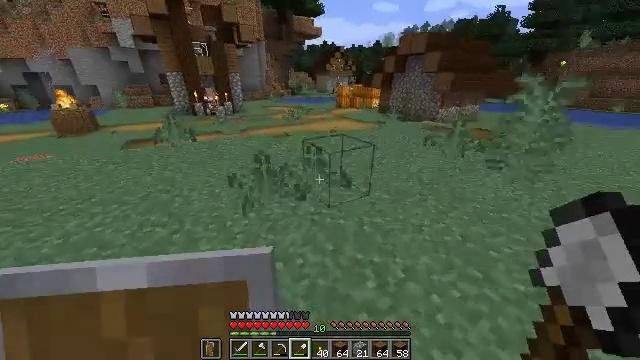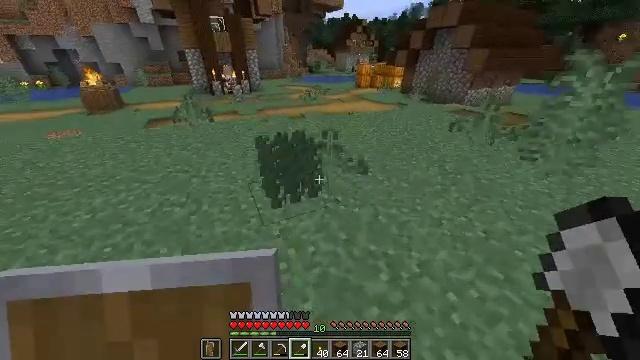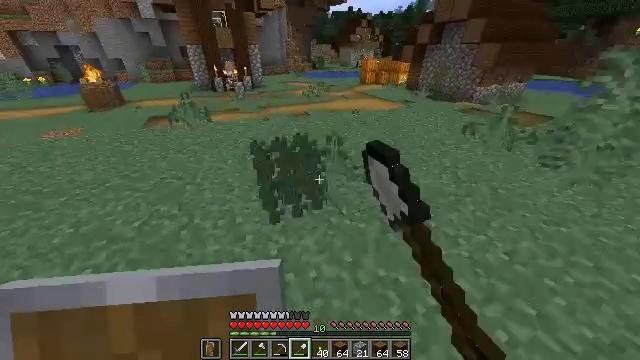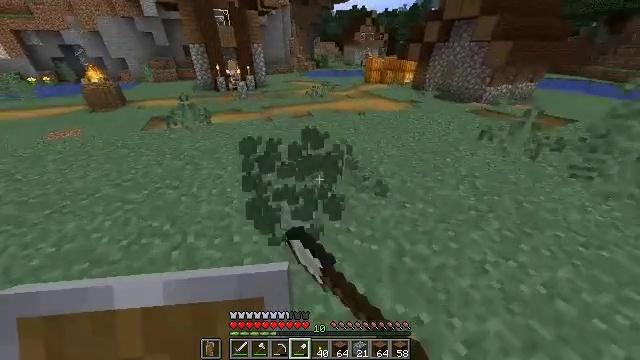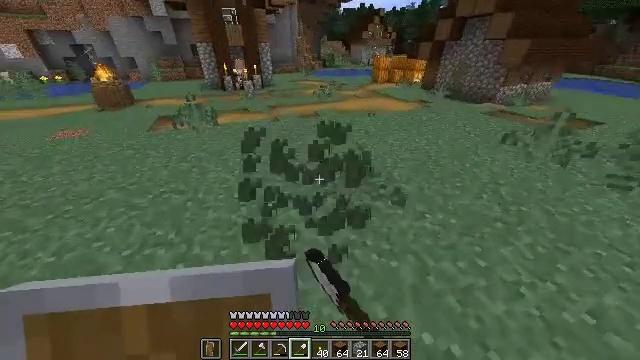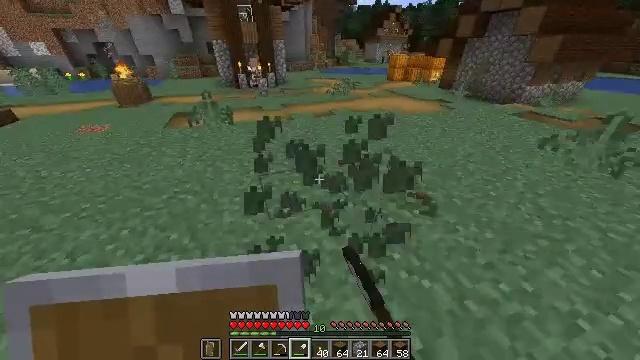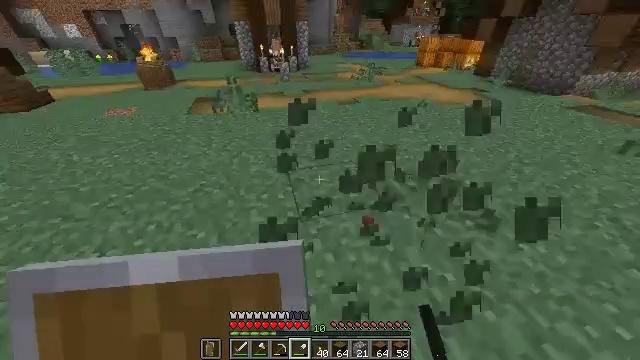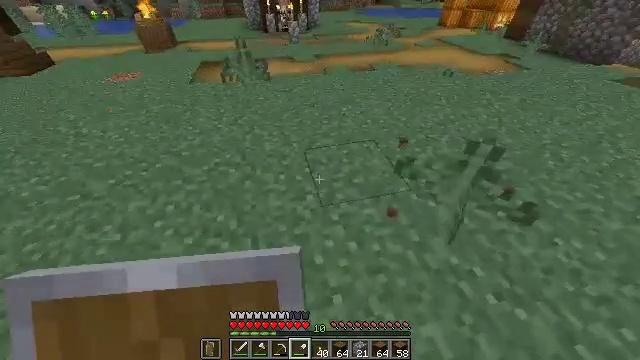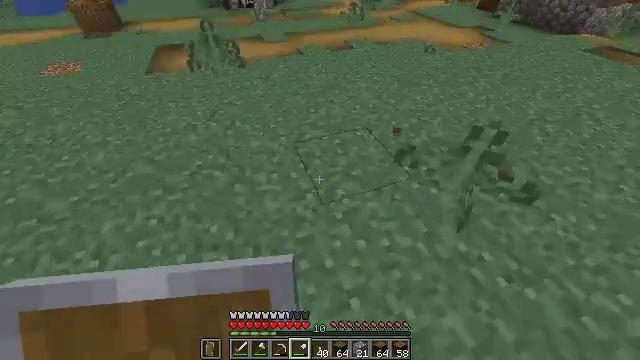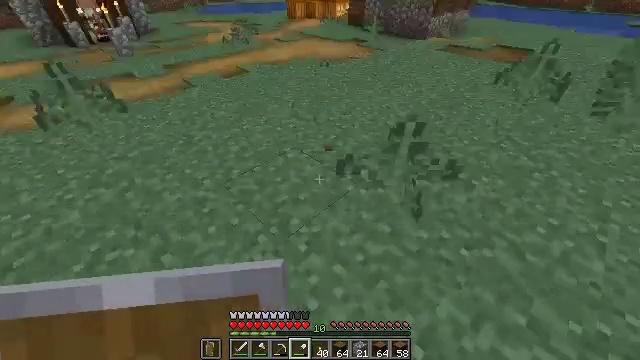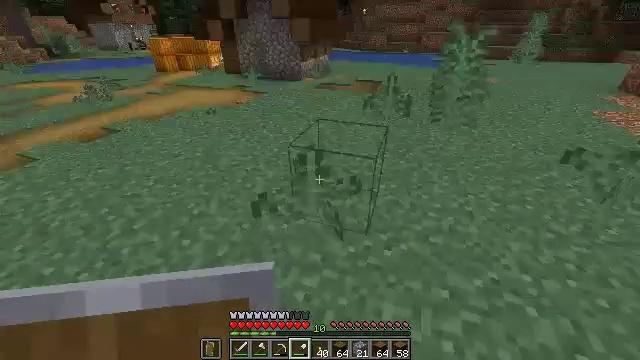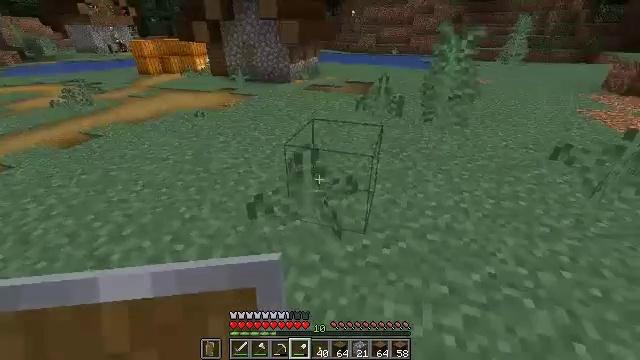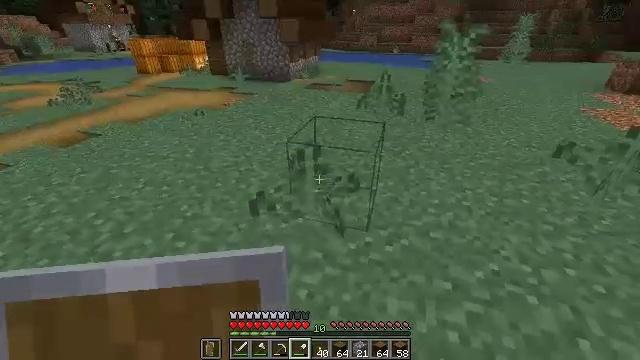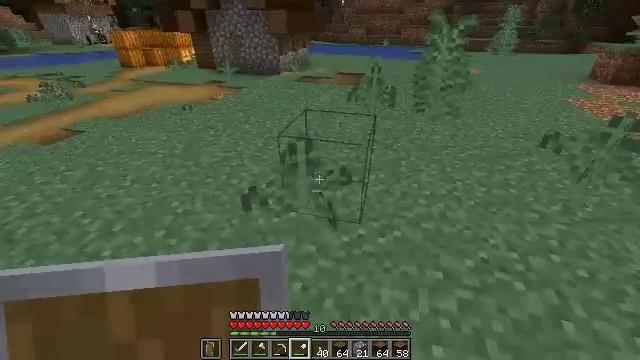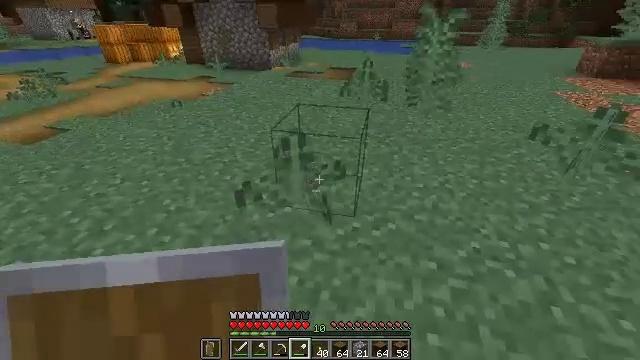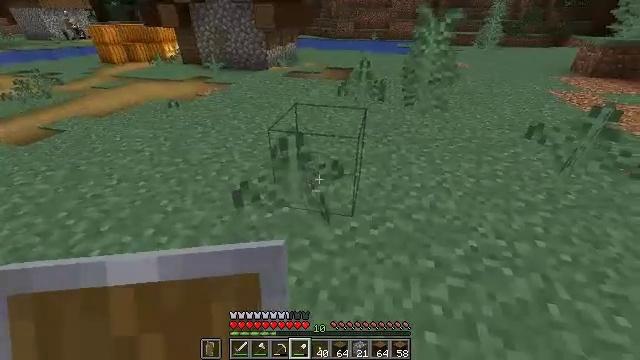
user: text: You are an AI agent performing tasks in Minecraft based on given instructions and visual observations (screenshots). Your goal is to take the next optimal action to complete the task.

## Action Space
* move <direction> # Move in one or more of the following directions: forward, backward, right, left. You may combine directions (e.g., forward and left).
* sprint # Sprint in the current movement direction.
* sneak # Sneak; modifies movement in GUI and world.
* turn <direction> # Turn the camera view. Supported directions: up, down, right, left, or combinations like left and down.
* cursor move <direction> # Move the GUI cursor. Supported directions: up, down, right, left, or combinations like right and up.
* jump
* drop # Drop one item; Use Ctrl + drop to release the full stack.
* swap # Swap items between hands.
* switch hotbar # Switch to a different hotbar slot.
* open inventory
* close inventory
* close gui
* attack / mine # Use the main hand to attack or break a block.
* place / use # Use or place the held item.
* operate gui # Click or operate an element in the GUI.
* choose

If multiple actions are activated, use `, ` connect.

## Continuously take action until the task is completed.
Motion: motion action
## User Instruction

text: Gather fern from the ground.
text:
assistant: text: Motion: move forward, turn left and down, attack / mine
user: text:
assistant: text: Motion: move forward, attack / mine
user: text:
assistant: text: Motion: move forward and move left, attack / mine
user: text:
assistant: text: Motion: move forward and move left, turn left, attack / mine
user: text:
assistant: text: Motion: move forward and move left, turn left
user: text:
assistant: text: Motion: move forward and move left, turn left and down
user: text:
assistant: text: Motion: move left, turn left and down
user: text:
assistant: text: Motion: move left, turn right and down
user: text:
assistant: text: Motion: turn right and up
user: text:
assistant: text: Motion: turn right and up
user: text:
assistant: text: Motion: turn right
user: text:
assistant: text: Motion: no_op
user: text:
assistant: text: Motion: turn right and down
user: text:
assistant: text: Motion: turn right
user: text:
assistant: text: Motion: no_op
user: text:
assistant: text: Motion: move forward, attack / mine
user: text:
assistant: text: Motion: move forward, attack / mine
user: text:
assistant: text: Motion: move forward, turn right, attack / mine
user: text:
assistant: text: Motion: move forward, turn right and up
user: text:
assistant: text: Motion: move forward, turn right and up
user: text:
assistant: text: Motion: no_op